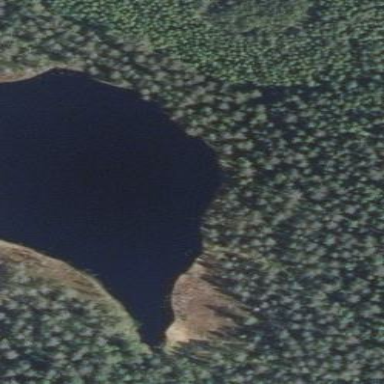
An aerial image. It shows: Serene lake.